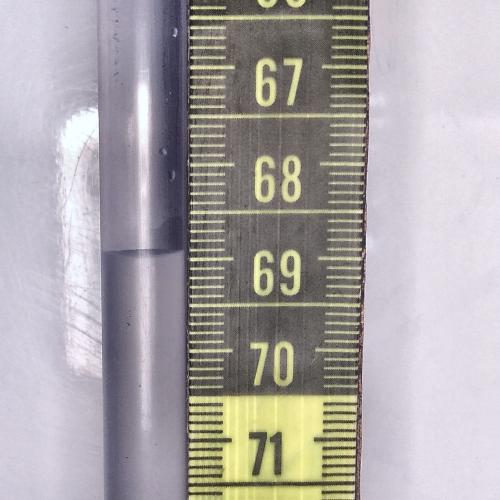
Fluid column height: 68.9 cm